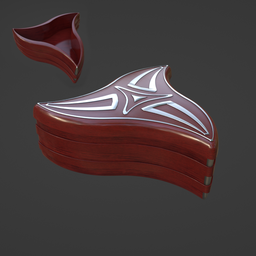
Label: decoration